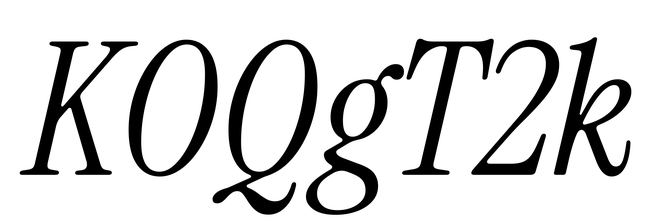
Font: InstrumentSerif-Italic